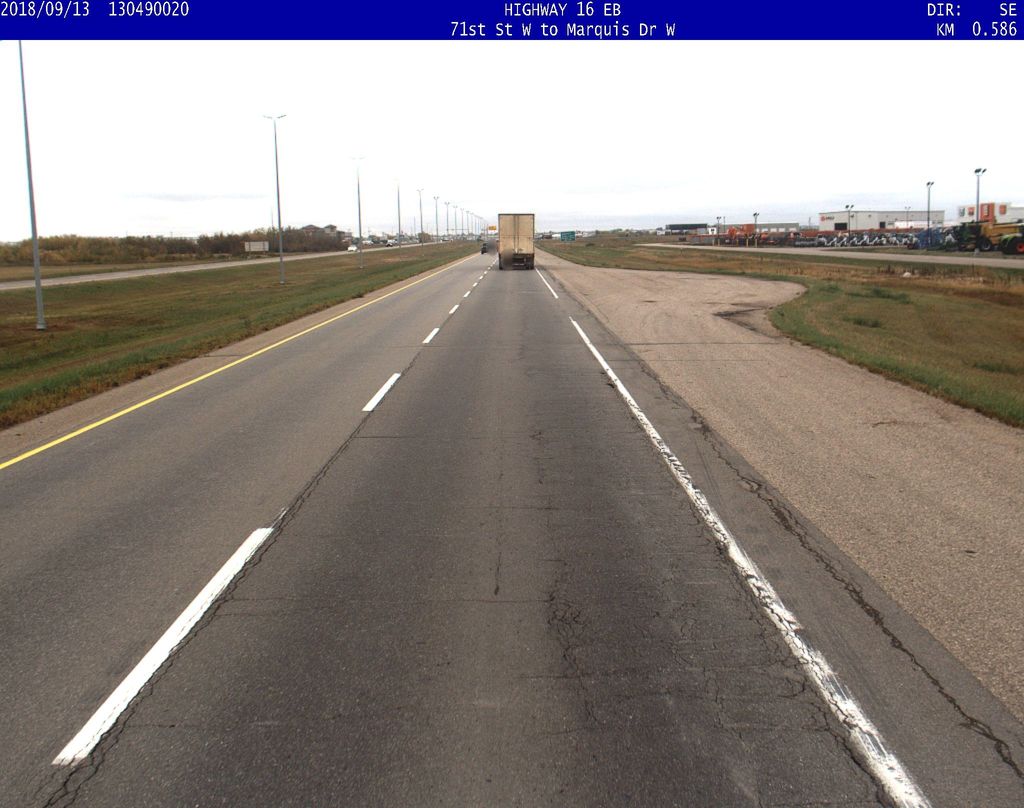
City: saskatoon